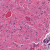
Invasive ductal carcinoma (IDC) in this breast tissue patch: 0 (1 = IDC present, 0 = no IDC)